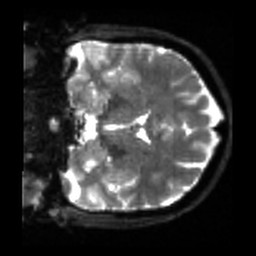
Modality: sbref
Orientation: coronal
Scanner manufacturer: siemens
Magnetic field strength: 3 T
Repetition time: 4 s
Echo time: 0.0594 s